Field crop: maize
Growth stage: 1
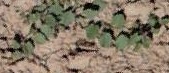
Species: convolvulus